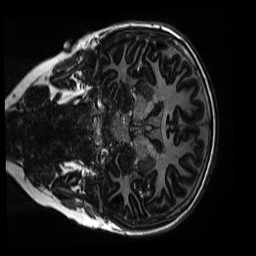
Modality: MP2RAGE
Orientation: coronal
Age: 10
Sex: female
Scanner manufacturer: siemens
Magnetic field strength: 3 T
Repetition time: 4 s
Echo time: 0.00303 s